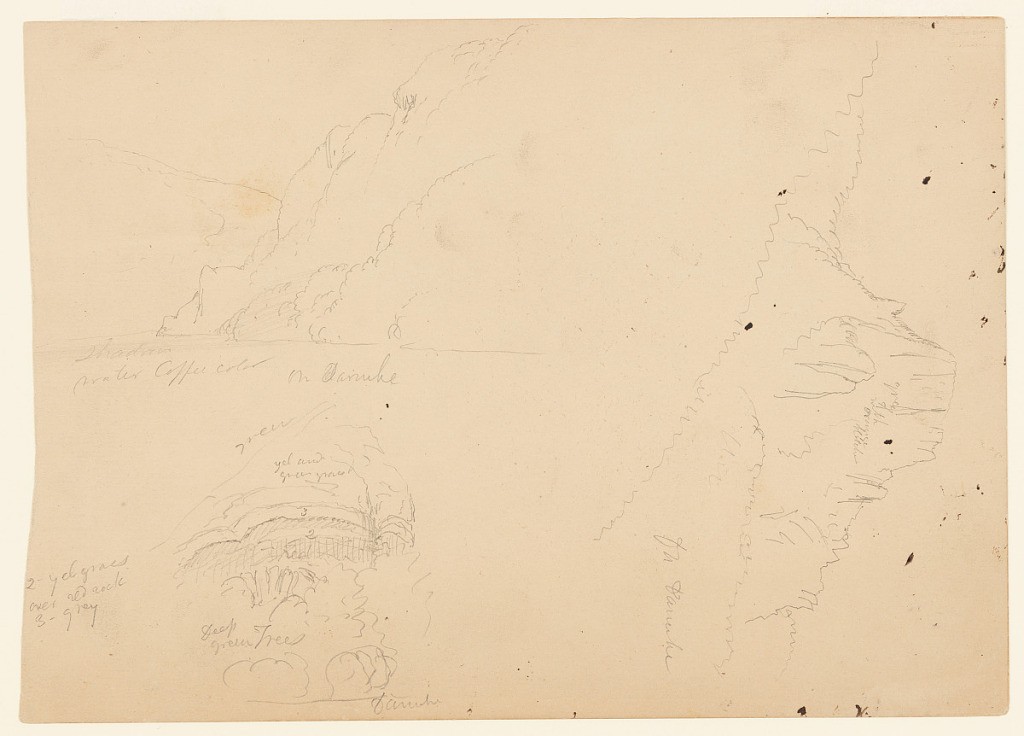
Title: Views on the Danube
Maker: Frederic Edwin Church, American, 1826–1900
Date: June 9-17, 1868
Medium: Graphite on tan wove paper
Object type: drawing
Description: Landscape sketch showing three views of the rugged banks of the Danube, as seen from the river itself. At upper left, a steep, rugged, and wooded mountainside casts a shadow on the river as it plunges into into its waters. At lower left, a rock formation showing layers of geological stratification is visible above a grove of trees on the river's edge. At right and oriented to the right, a distant, rocky mountain with a flat top is visible beyond overlapping, wooded mountain ridges.